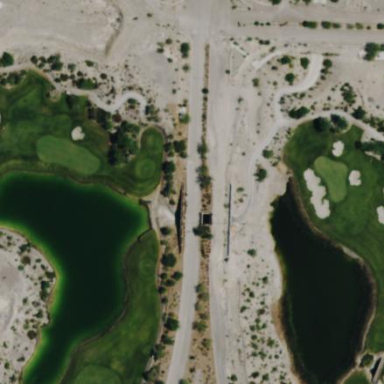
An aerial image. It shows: Water hazard on golf course. The hazard is natural water feature.